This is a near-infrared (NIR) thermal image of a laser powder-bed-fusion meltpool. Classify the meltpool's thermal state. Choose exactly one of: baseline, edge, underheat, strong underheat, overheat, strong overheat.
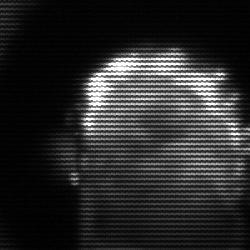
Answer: baseline